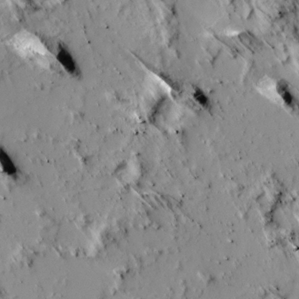
Label: non_frost